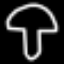
Label: mushroom